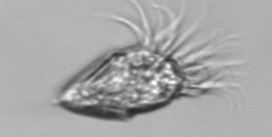
Label: Strombidium_morphotype1